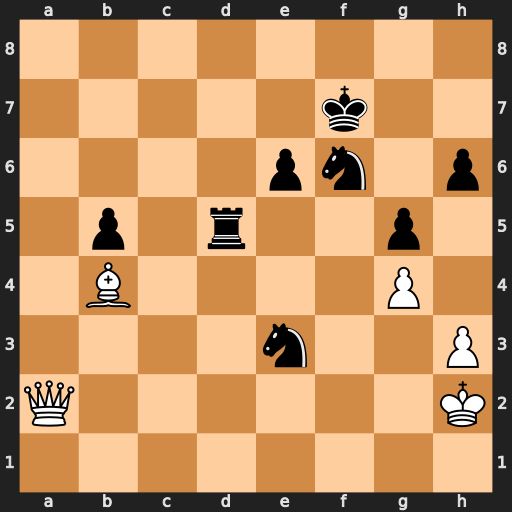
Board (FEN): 8/5k2/4pn1p/1p1r2p1/1B4P1/4n2P/Q6K/8
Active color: w
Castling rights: -
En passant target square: -
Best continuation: Qa7+ Kg6 Qxe3